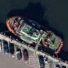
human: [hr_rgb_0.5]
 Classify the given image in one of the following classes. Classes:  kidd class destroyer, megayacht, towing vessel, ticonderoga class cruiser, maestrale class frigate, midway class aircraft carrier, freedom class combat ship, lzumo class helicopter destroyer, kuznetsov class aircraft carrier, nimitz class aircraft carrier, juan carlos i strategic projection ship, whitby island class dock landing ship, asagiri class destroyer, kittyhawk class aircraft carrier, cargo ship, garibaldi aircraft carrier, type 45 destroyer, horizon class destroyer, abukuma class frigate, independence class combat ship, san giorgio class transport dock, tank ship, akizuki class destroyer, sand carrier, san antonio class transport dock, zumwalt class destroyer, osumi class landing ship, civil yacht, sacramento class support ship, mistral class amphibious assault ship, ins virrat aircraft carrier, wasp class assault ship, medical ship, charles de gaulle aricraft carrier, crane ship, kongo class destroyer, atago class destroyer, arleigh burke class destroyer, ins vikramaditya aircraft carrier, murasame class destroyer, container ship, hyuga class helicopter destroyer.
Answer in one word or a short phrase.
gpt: Towing vessel